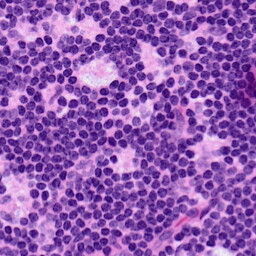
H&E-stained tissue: LymphNode